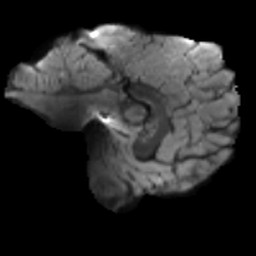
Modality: T2w
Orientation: sagittal
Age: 24
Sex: male
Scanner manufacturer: siemens
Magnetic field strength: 3 T
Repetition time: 3.5 s
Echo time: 0.086 s